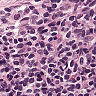
Metastatic tissue present: no